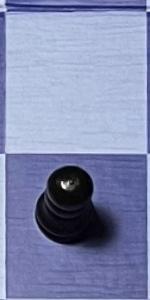
Label: Pawn_Black